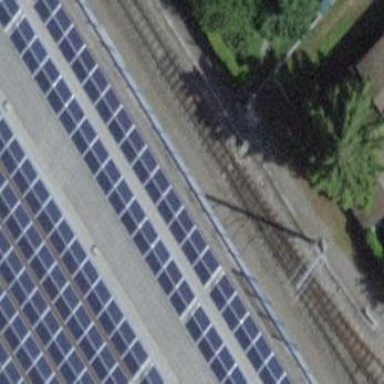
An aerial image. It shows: Solar photovoltaic panel generator.